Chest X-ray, AP view. Patient: 62 years old, sex M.
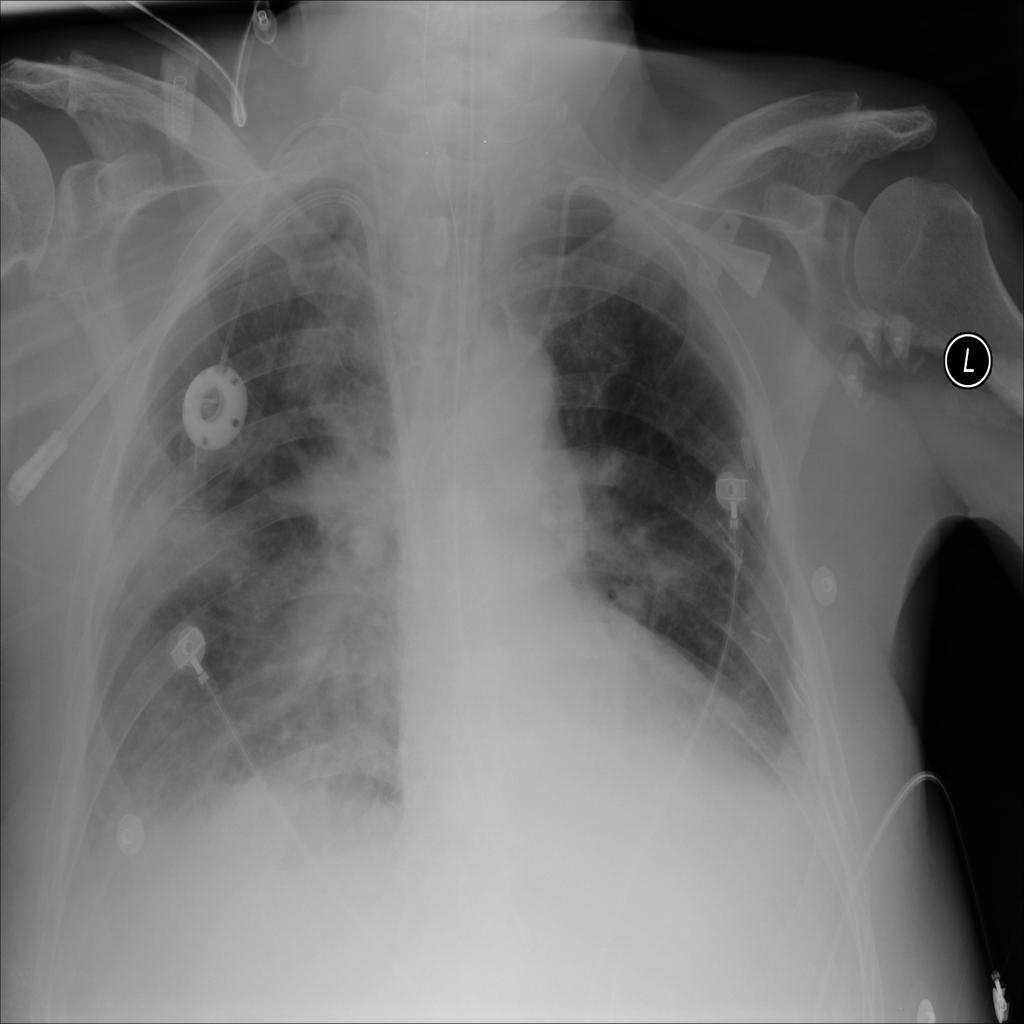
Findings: Atelectasis, Consolidation, Effusion, Infiltration, Mass, Nodule